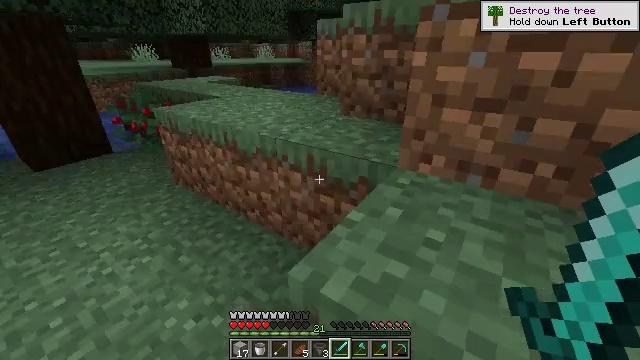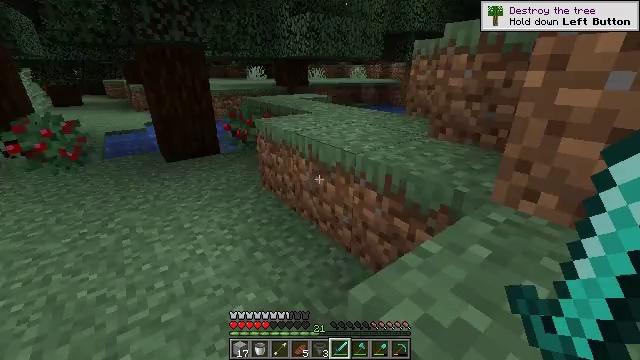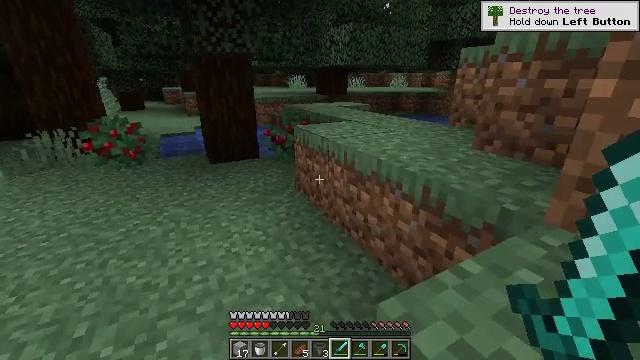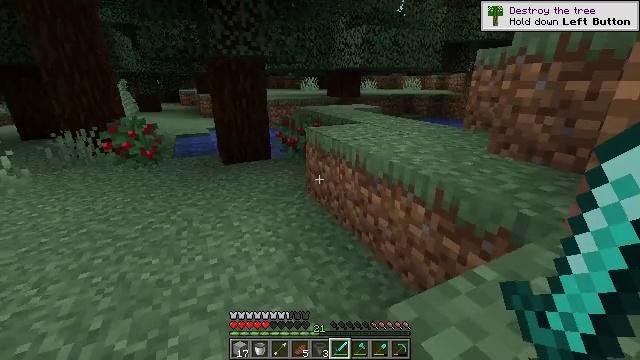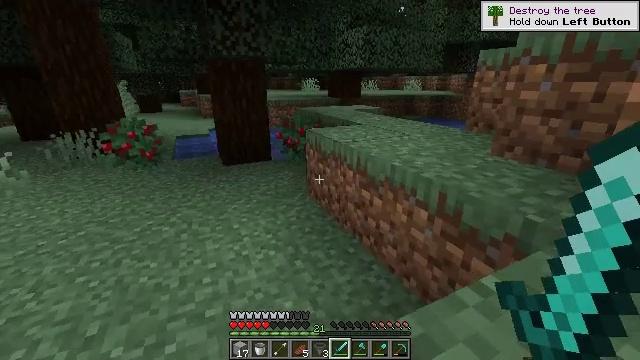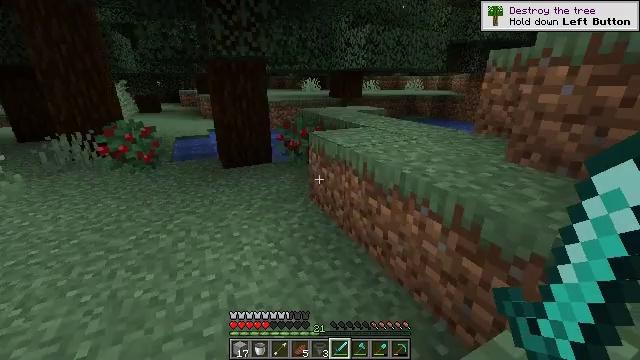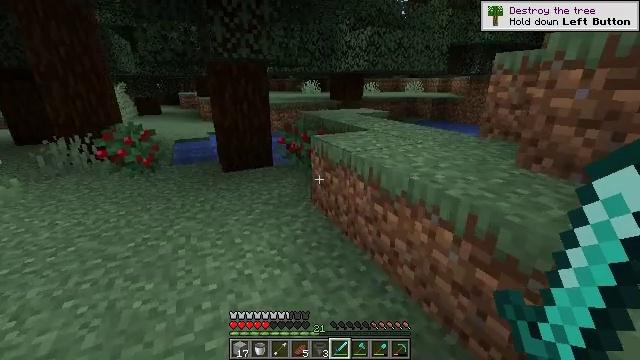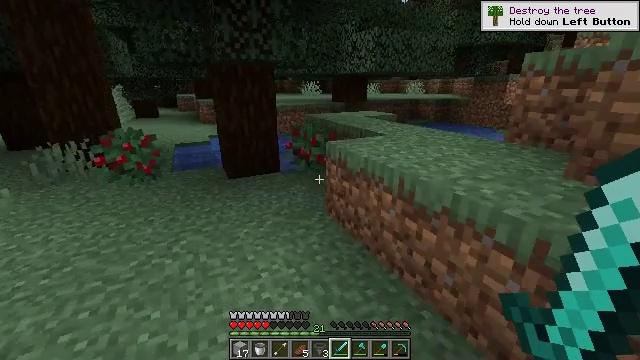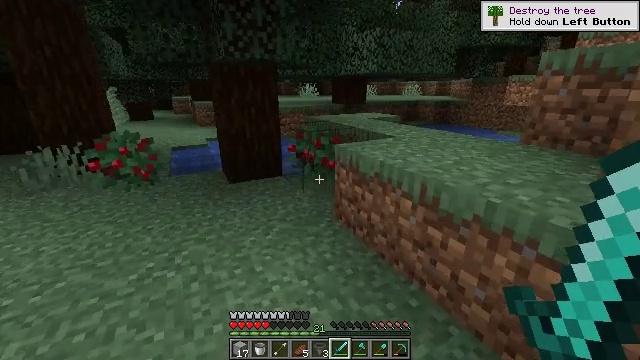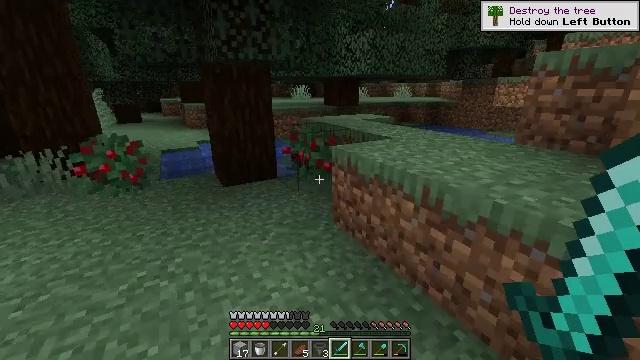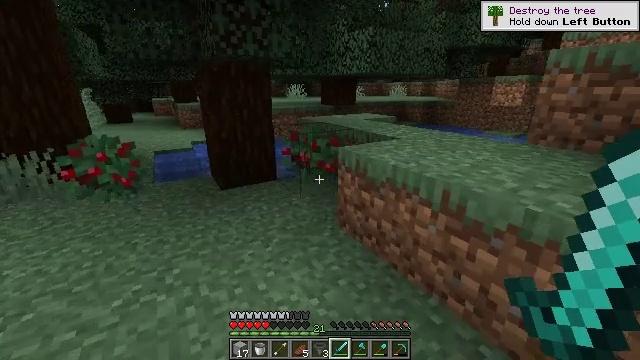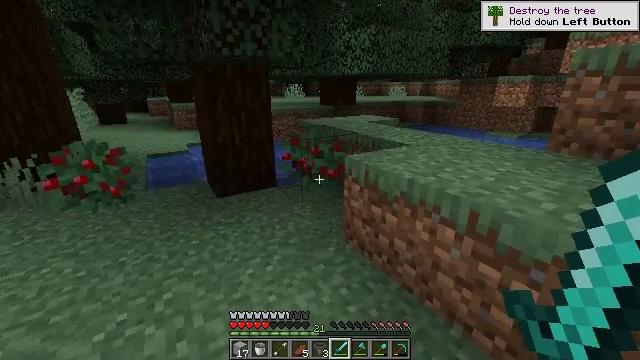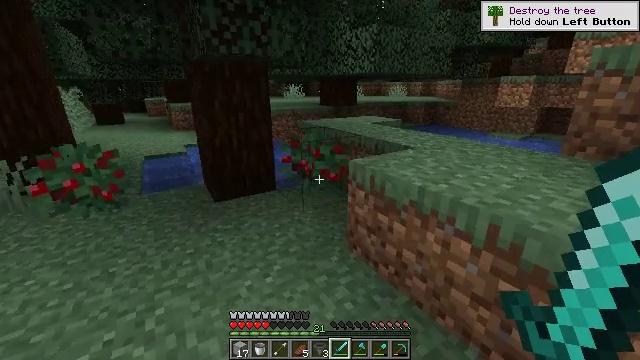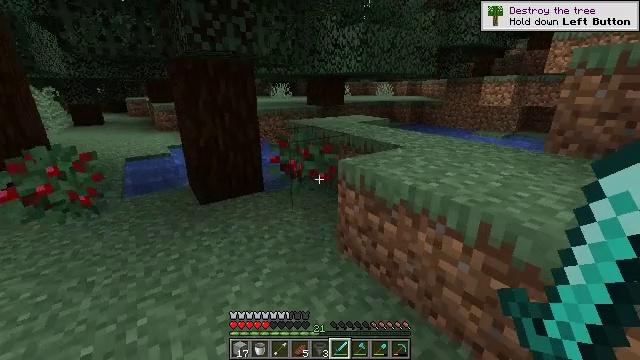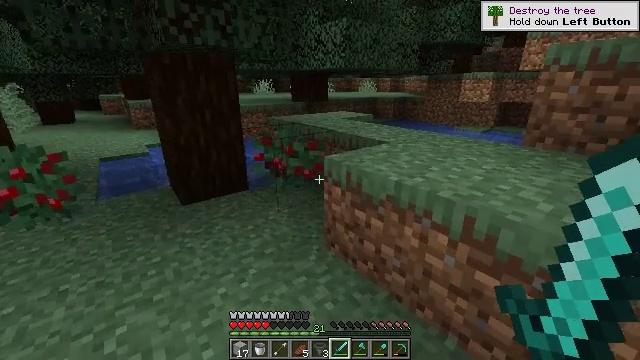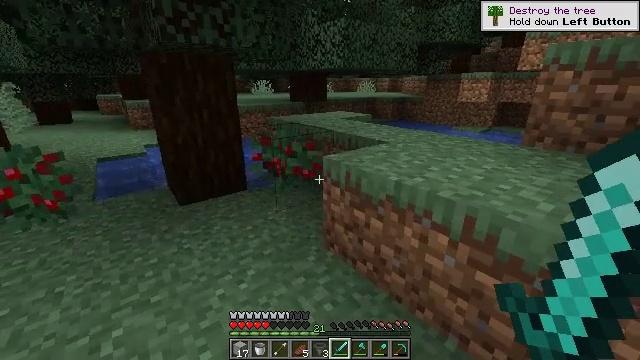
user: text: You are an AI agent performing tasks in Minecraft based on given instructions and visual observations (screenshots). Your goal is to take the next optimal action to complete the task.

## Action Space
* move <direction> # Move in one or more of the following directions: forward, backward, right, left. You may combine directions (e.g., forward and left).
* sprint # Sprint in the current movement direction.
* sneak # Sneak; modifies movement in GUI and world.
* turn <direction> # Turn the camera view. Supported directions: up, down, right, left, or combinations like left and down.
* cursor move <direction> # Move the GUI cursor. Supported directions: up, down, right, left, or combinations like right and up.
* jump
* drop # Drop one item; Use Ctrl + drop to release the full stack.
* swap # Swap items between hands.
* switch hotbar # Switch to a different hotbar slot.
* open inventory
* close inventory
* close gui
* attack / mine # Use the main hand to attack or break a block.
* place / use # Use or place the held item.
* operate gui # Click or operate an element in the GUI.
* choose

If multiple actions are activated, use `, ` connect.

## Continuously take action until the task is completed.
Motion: motion action
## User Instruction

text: Break the sweet berry bush to collect berries.
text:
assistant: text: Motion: turn left and up
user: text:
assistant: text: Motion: turn left and up
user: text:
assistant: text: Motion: turn left
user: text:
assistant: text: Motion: move forward
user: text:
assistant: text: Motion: move forward and move left
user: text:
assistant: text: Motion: move forward and move left
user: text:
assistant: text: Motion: move forward and move left
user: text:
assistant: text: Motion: move forward and move left, turn right
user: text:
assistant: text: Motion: move forward and move left, turn right
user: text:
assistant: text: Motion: move forward, turn right
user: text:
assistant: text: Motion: move forward
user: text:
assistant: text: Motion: no_op
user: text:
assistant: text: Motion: turn right
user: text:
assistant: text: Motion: turn right
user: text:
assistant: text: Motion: no_op
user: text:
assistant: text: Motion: attack / mine
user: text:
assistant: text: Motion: attack / mine
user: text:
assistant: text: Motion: attack / mine
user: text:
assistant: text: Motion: move forward and move left
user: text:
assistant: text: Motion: move forward and move left
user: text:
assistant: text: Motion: move forward and move left
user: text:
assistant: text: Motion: move forward and move left
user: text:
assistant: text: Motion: move forward and move left
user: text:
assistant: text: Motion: move forward and move left, turn right
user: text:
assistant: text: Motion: move forward and move left, turn right and down
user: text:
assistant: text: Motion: move forward and move left, turn right and down
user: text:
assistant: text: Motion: move forward and move left, turn right and down
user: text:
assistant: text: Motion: move forward and move left, turn right
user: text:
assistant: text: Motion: move forward and move left, turn right and up
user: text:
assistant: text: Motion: move forward and move left, turn right and up